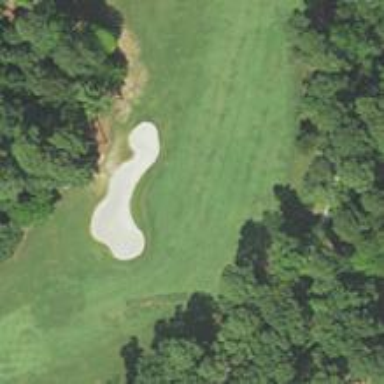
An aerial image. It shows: View of golf hole.